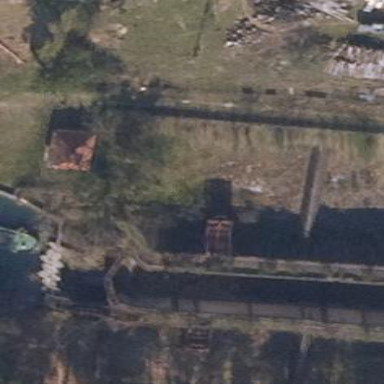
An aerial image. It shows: Historic building in ruins.